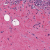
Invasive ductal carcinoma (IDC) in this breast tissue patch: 1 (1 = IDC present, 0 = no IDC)